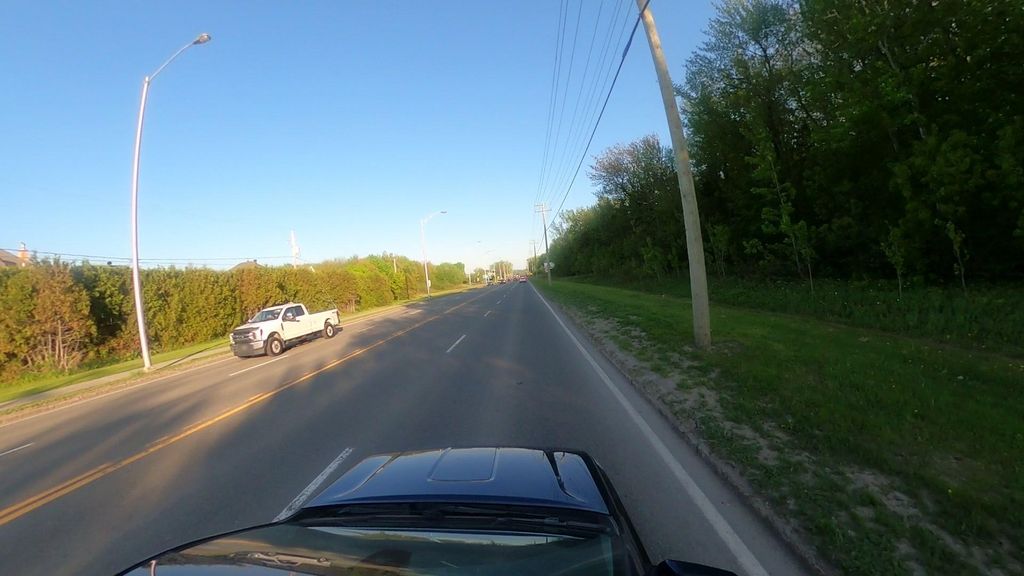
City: quebec_city